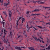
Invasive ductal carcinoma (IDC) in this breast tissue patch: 1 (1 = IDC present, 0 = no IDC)